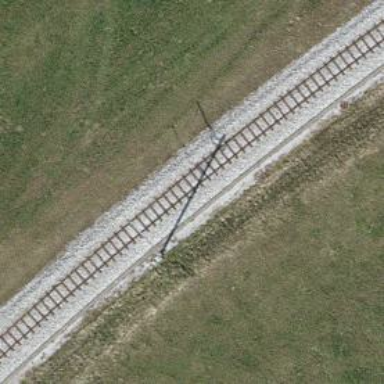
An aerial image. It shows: Narrow-gauge railway track electrified by contact line.